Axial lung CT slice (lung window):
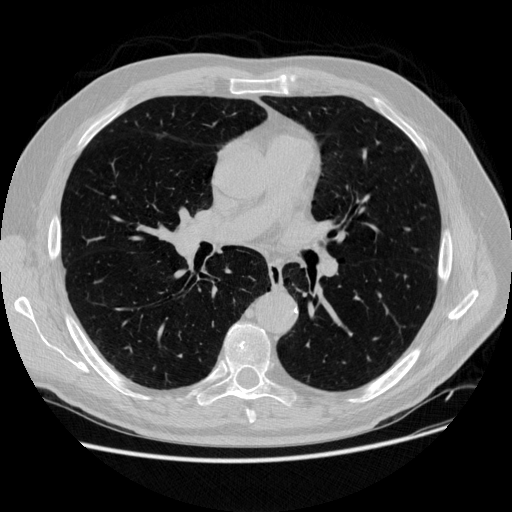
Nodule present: no